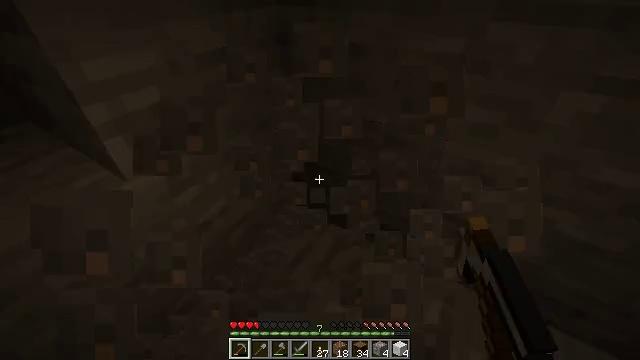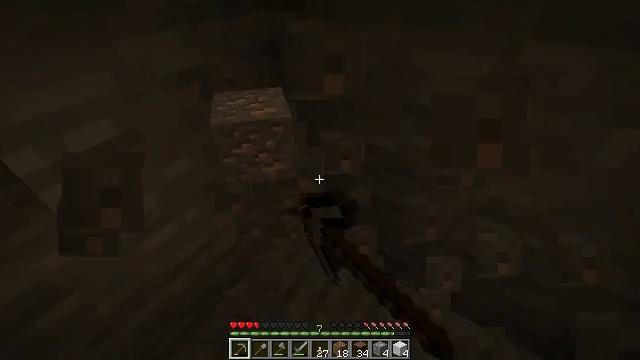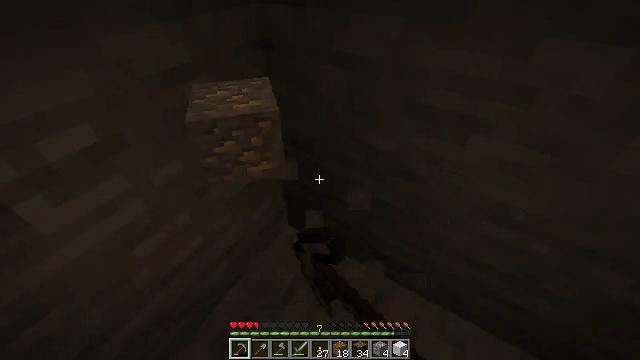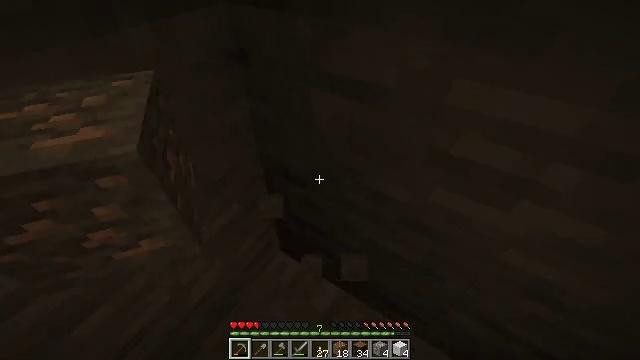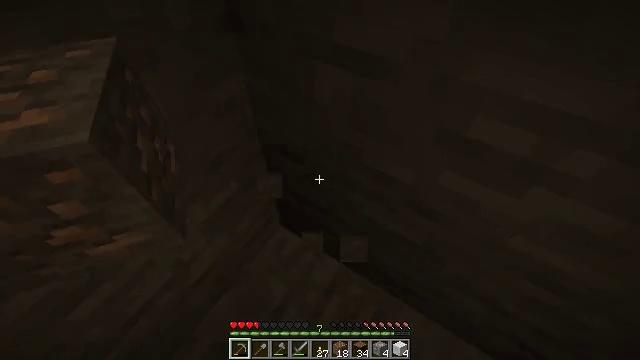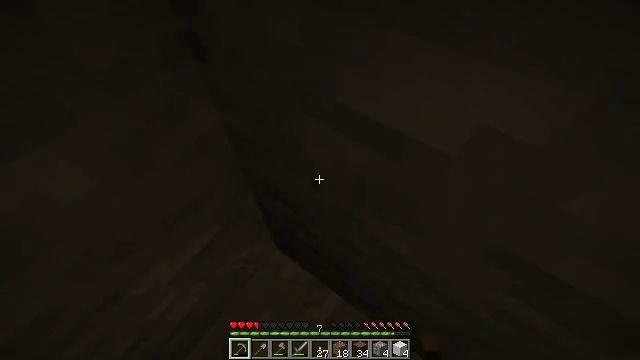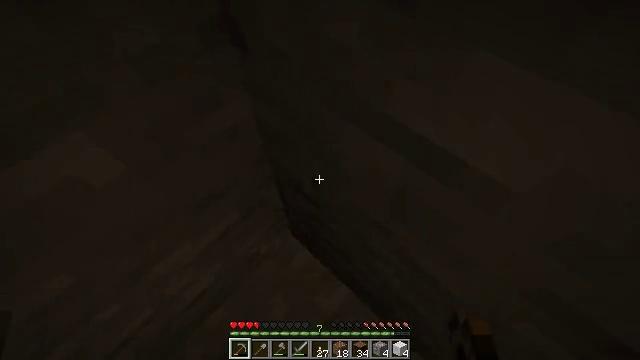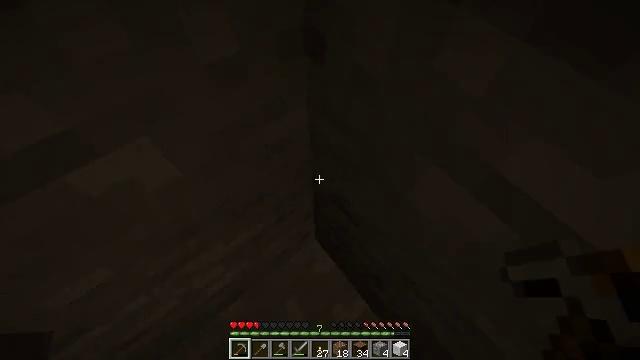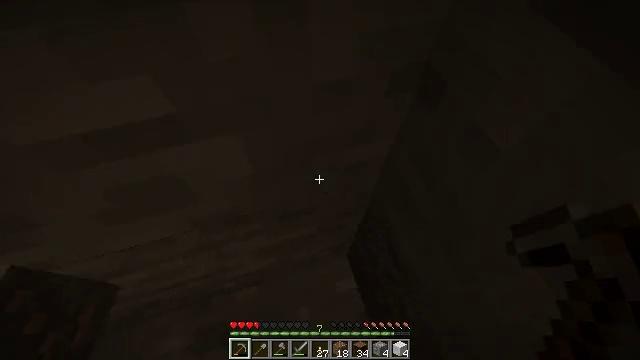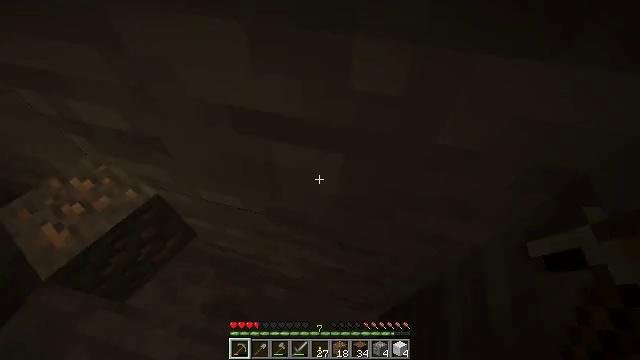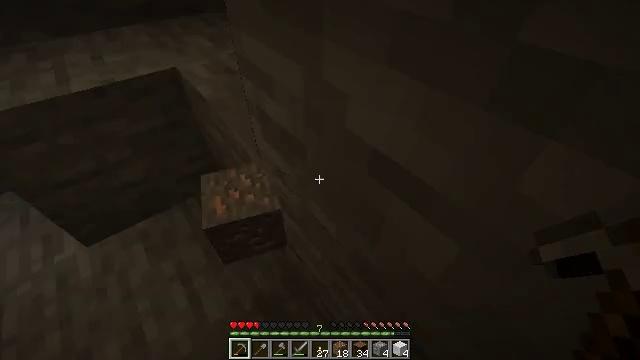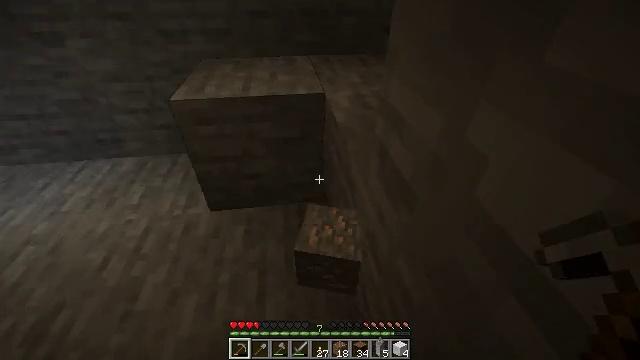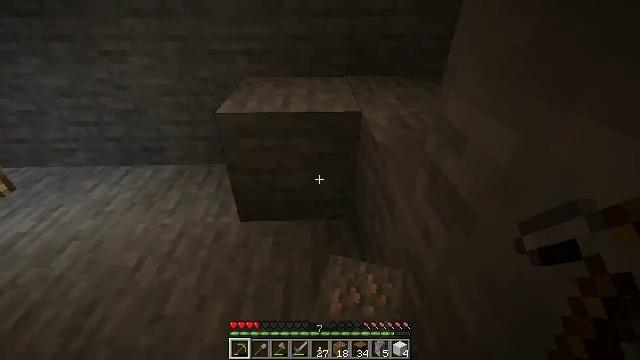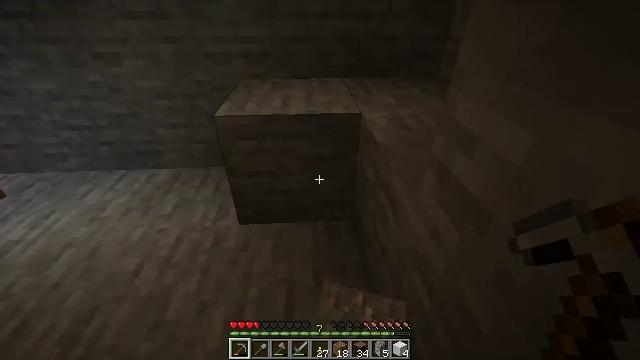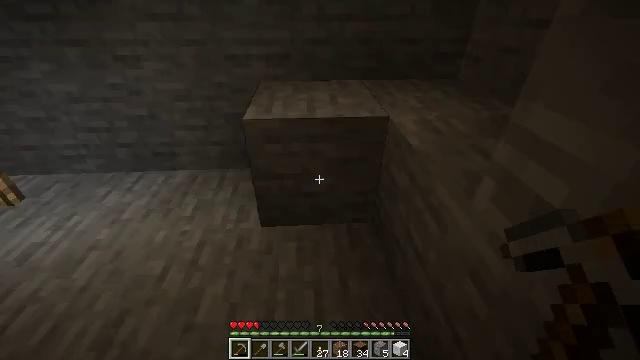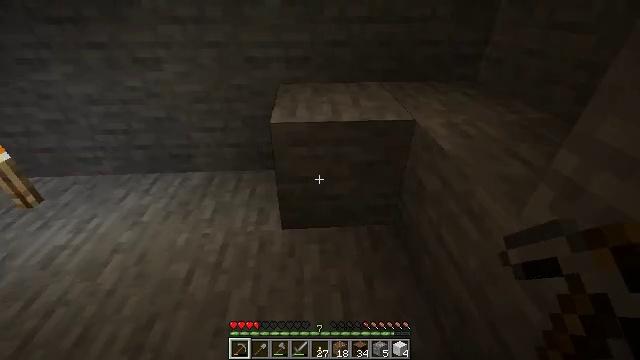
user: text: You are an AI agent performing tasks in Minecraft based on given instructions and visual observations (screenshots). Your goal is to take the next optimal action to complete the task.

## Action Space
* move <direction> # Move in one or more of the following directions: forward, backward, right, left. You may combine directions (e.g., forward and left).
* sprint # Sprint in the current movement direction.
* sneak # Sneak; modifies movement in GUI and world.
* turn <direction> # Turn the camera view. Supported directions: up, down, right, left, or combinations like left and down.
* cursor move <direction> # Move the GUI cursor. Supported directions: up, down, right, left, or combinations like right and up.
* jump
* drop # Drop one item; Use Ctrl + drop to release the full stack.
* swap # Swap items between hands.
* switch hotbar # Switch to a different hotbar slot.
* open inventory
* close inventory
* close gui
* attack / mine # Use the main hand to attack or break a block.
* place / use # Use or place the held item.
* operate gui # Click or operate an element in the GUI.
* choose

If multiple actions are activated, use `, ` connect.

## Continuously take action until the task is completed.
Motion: motion action
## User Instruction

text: craft item air
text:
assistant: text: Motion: move forward, turn down, attack / mine
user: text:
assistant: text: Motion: move forward, turn down
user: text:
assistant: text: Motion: move forward, turn down
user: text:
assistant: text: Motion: move forward, turn down
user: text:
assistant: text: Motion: move forward, turn left and down
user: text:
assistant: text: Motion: move forward, turn left and down
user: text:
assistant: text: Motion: move forward, turn left and down
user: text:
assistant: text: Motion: move forward and move right, turn left
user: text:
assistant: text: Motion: move forward and move right, turn left and up
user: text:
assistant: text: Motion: move right, turn left and up
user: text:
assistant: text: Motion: move right, turn left and up
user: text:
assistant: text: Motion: move left, turn left and up
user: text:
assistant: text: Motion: move left, turn right
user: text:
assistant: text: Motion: move left
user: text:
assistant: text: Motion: move left
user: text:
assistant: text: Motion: move left
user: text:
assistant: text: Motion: move forward and move left, turn left and up
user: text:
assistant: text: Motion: move forward and move left, turn left and up
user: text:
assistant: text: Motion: move forward and move left, turn left and up
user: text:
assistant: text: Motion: move forward and move left, turn left
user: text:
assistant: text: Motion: turn left
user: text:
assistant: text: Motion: turn left
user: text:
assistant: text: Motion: no_op
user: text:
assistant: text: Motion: no_op
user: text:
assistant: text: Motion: no_op
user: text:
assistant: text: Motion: move forward, turn right and up
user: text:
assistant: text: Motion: move forward, turn right and up
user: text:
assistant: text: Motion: move forward and move left, turn right and up
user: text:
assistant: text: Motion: move forward and move left, turn right and up
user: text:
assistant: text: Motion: move forward and move left, turn right and up